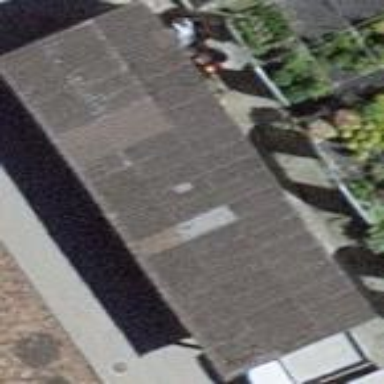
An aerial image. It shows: View of roof of building.